Question: I am trying to build an on screen keyboard, for a simple counter application, that adds some points for 2 diffeent teams in 2 columns.

The design thing is pretty simple, but it seems hard for me to programm the buttons, in order to insert numbers properly.
I have added all the necesery OnClickListeners and used for example this code for number 1
'''
editText1.setText("1");
'''
But, when i try to press the 1 button multiple times, it doesn't type 111 etc. It keeps replacing the last number that was inputed. So if i press 1 and then 2, it just replaces 1 with 2.
Any idea on how this can work please? :D
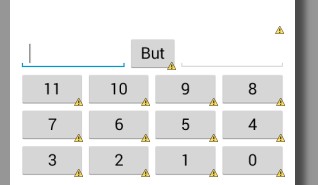
Answer: setText sets the text. It doesn't append the text. If you want to append, use 'editText1.setText(editText1.getText()+"1");'